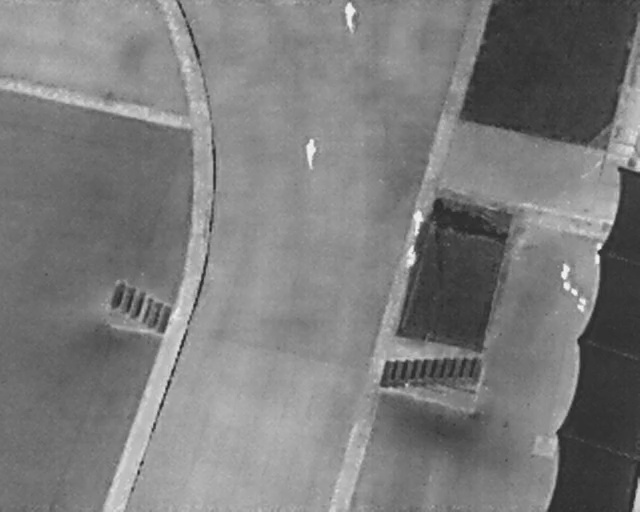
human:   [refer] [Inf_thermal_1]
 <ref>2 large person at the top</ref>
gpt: <box>[[46, 28, 51, 30, 2], [52, 2, 57, 4, 174]]</box>